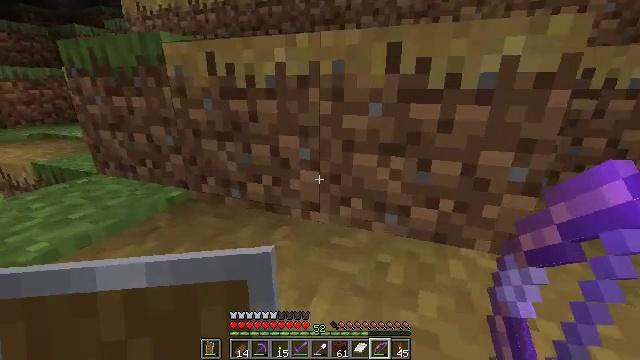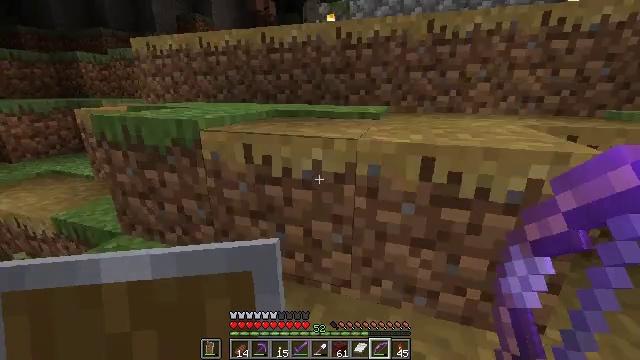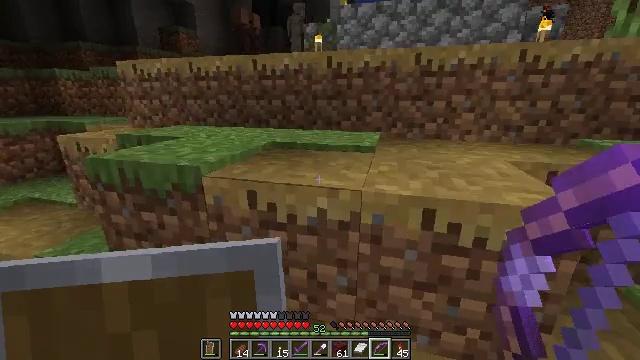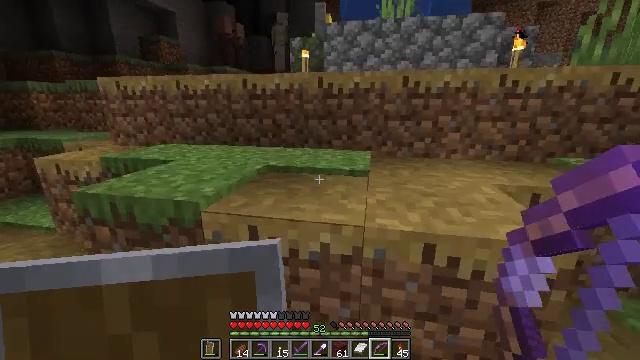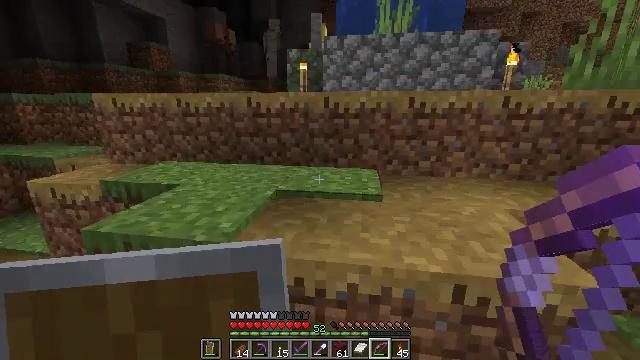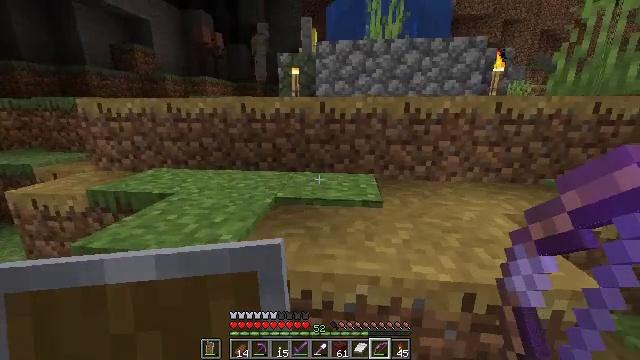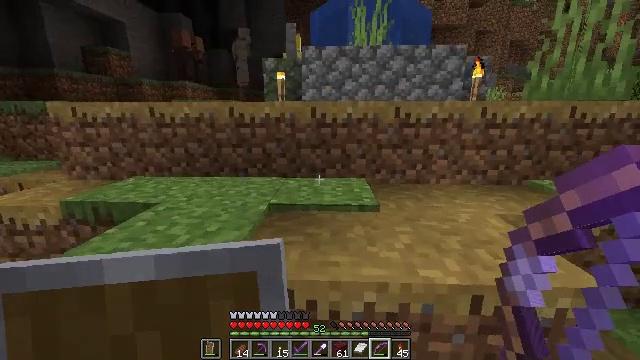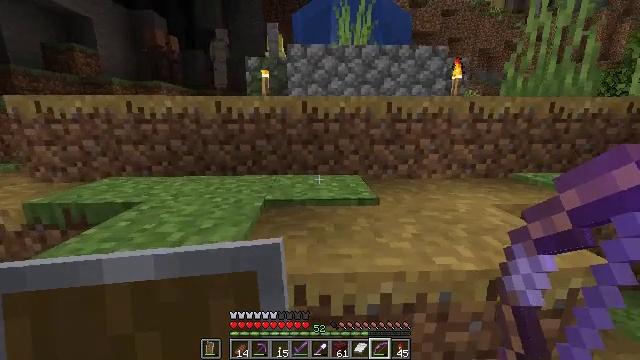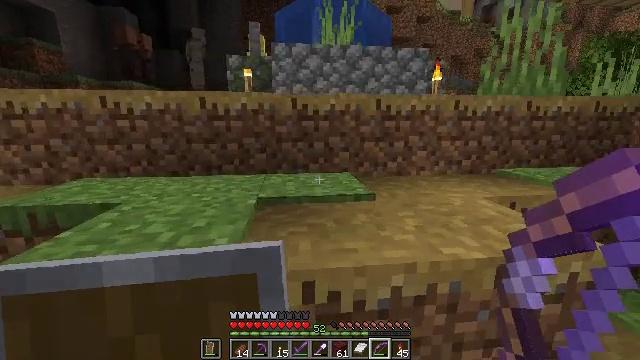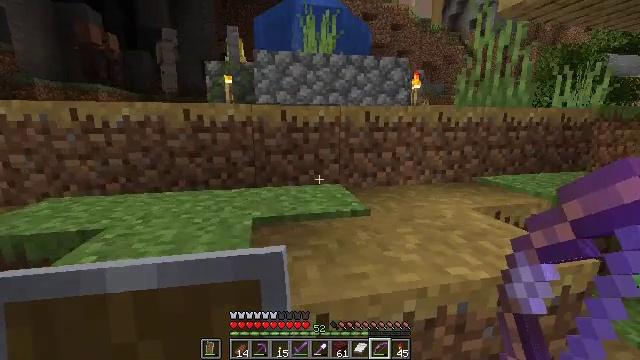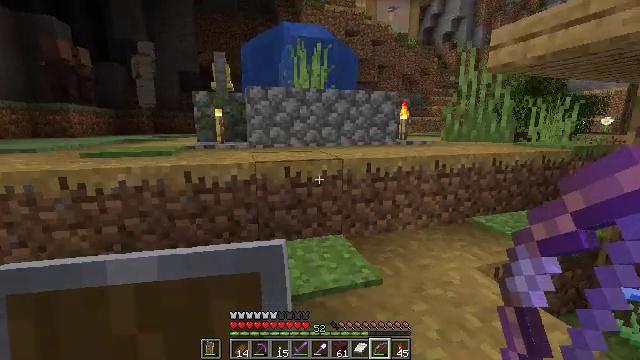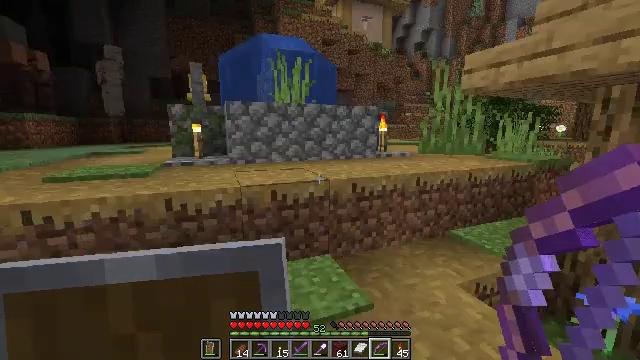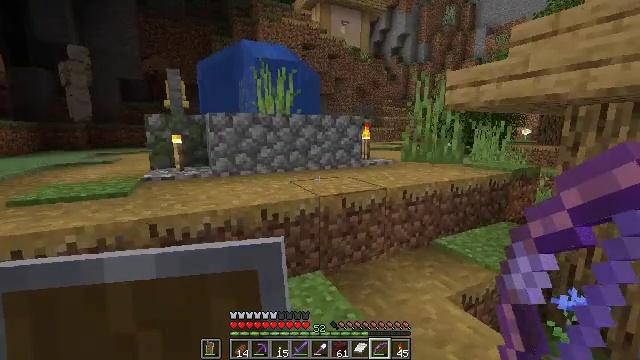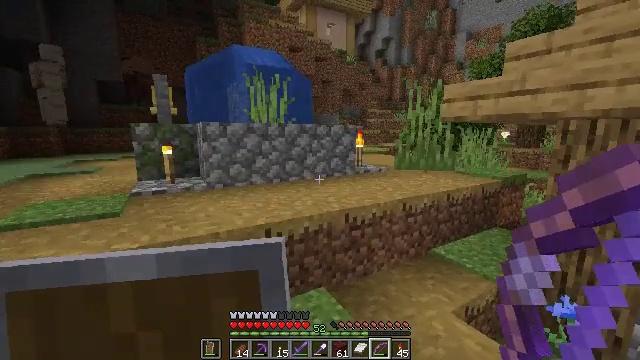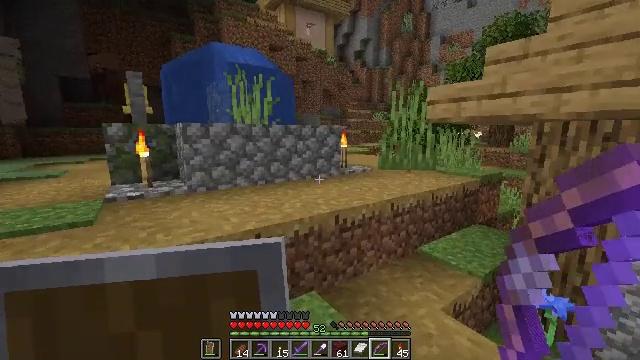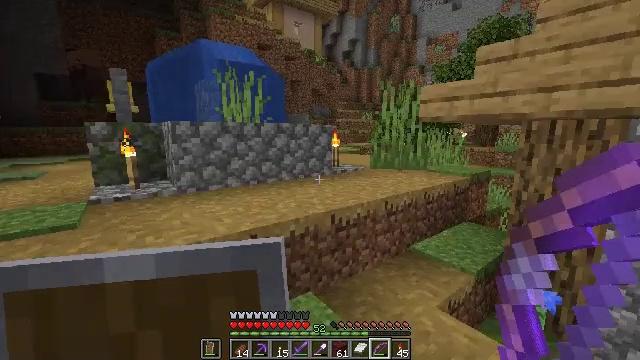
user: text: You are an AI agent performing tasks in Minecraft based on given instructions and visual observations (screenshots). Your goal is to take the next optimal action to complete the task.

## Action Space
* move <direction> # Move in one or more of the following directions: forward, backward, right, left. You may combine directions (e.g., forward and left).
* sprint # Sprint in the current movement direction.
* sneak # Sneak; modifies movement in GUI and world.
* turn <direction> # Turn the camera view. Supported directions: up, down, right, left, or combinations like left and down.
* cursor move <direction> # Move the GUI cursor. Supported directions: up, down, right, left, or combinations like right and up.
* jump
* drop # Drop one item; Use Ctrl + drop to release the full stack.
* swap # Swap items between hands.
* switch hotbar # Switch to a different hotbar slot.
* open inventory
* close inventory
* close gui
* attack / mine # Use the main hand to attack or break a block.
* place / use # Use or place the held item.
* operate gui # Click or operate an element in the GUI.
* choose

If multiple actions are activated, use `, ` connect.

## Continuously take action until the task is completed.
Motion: motion action
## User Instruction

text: Break the bell in the village.
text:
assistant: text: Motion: move forward and move left, turn right, jump
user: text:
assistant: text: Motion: move forward and move left, turn right and up, jump
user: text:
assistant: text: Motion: move forward and move left, turn right and up
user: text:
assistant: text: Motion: move forward and move left, turn right
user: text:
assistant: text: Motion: move forward and move left, turn right
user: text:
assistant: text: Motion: move forward and move left, turn right and up
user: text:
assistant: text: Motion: move forward and move left, turn right and up
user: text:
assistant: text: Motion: move forward and move left, turn right
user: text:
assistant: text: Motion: move forward and move left, turn right, jump
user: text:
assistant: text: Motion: move forward and move left, turn right, jump
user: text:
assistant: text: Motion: move forward and move left, turn right, jump
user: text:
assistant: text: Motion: move forward and move left, turn right, jump
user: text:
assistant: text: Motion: move forward and move left, turn right
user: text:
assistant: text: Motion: move forward, turn right
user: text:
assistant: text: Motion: move forward, turn right
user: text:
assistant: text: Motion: move forward, turn right
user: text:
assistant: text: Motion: move forward, turn right
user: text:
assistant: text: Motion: move forward
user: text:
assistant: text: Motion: move forward
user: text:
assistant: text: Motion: move forward
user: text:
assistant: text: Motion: move forward
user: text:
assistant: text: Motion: move forward, turn right
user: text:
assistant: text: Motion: move forward
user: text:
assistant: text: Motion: move forward
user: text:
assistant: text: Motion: move forward, turn right, jump
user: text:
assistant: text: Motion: move forward, jump
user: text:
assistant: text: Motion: move forward, jump
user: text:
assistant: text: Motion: move forward, jump
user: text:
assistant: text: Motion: move forward, jump
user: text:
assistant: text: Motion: move forward